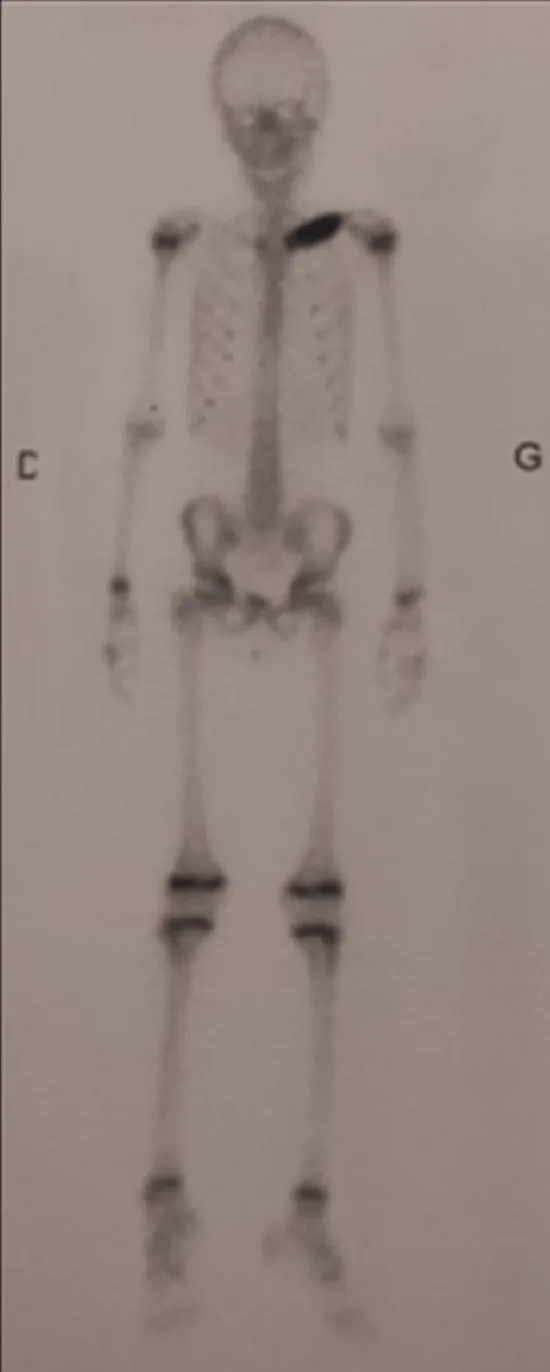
bone scintigraphy: isolated isotop uptaking on the inner part of the left clavicle with no other location.
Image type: radiology (scintigraphy)